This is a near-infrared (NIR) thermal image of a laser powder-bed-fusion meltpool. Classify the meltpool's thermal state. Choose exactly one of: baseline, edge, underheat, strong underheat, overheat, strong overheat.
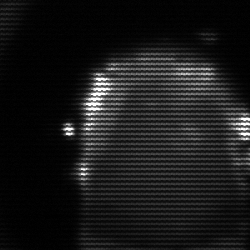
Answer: baseline